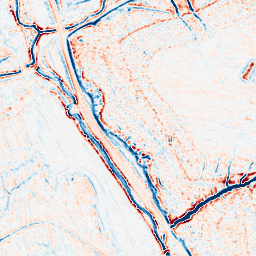
Category: edge_preserving
Decomposition family: bilateral
Decomposition parameters: d: 9
sigma_color: 50
sigma_space: 25
Upsampling method: cubic_mitchell
Upsampling parameters: scale: 8
Upsampling scale: 8